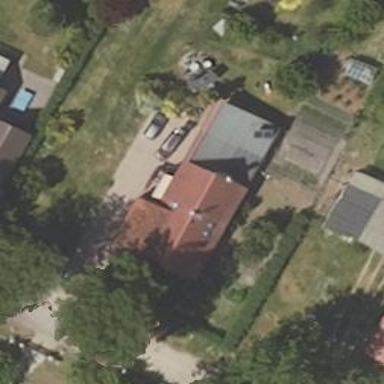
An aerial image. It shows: Simple house.